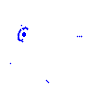
Particle: electron